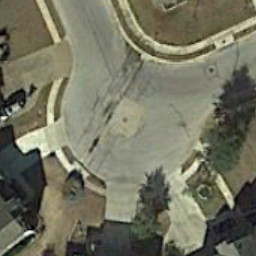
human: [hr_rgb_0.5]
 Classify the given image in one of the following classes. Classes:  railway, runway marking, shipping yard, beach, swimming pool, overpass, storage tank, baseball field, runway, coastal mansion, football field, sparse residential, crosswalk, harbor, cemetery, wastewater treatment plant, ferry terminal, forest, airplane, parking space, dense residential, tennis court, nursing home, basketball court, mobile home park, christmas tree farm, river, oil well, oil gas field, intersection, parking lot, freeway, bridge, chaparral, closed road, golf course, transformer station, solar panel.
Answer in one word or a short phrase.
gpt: closed road